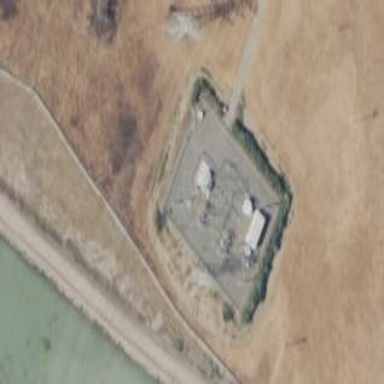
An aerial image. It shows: Substation surrounded by fence.